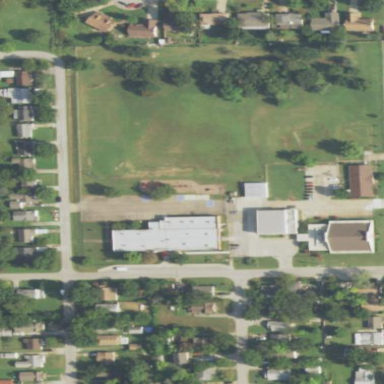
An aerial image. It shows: School.